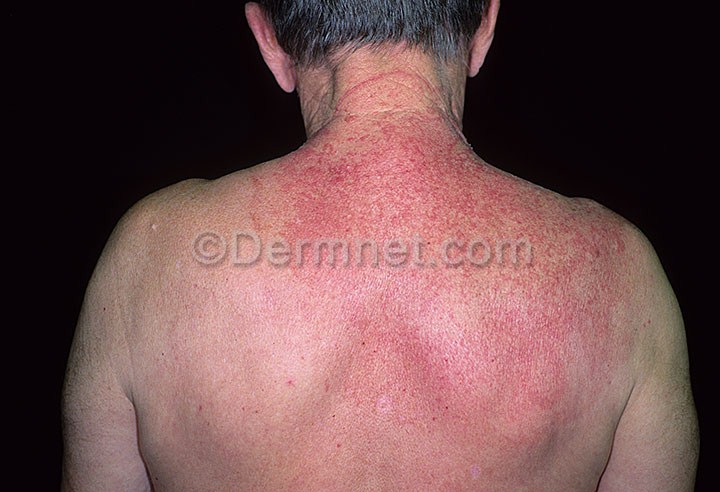
Disease: Tinea Ringworm Candidiasis and other Fungal Infections